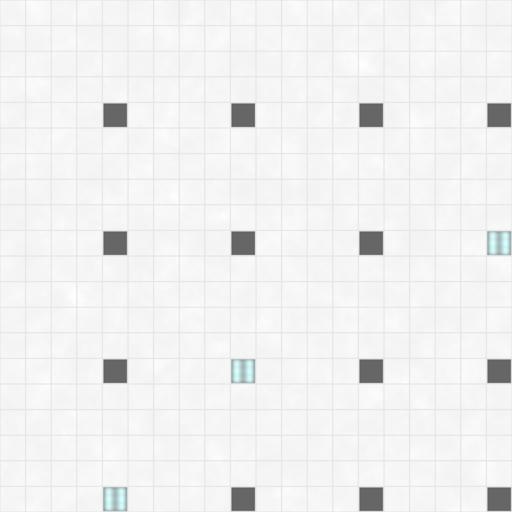
Tags: ceiling office